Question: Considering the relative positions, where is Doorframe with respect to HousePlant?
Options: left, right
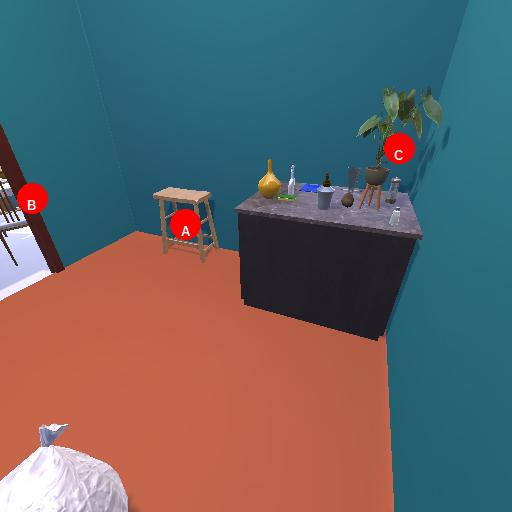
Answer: left